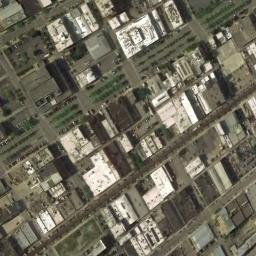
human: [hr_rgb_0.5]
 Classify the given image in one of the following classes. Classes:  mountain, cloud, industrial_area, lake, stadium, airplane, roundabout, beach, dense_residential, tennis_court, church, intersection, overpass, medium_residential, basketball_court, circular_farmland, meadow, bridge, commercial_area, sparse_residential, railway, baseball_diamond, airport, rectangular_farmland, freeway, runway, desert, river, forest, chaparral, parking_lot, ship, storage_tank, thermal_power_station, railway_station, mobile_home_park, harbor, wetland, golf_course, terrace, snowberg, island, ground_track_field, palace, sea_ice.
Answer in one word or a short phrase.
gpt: industrial_area